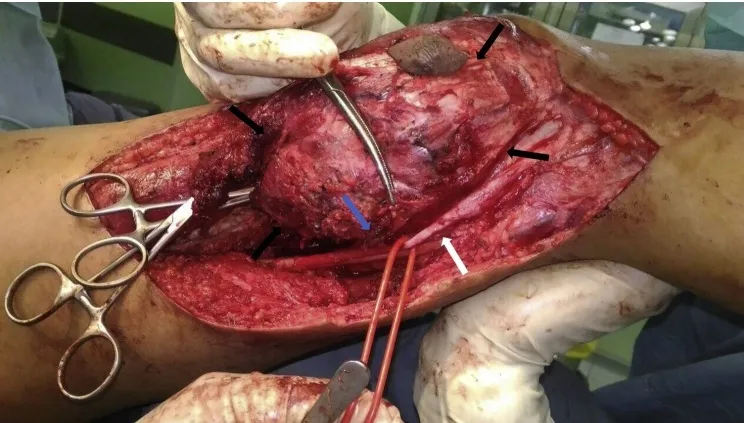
Tumor mass was embbeded in the posterior compartment of the knee.
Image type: medical_photograph (other_medical_photograph)